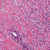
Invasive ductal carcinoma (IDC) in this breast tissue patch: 0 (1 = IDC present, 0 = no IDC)